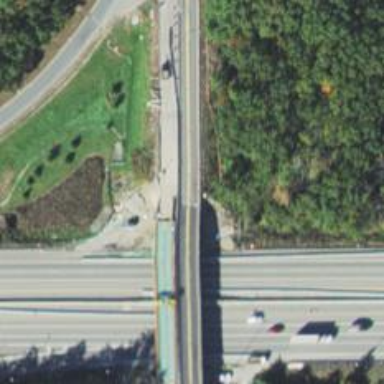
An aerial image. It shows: Asphalt bridge for motorway link.